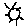
Label: sun